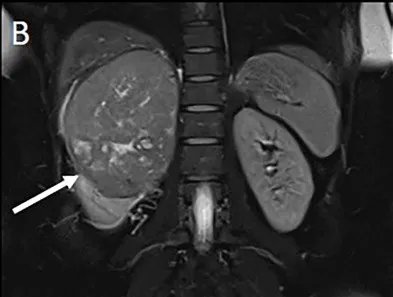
(B, E) Coronal T2-weighted HASTE fat-saturated images. (A-C) A large mixed signal mass, again suspected to arise from the upper pole of the right kidney. 2A demonstrates contrast-enhancement within the liver parenchyma adjacent to the mass, which was initially suspected to represent hepatic parenchymal invasion.
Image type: radiology (mri)